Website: walmart
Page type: payment
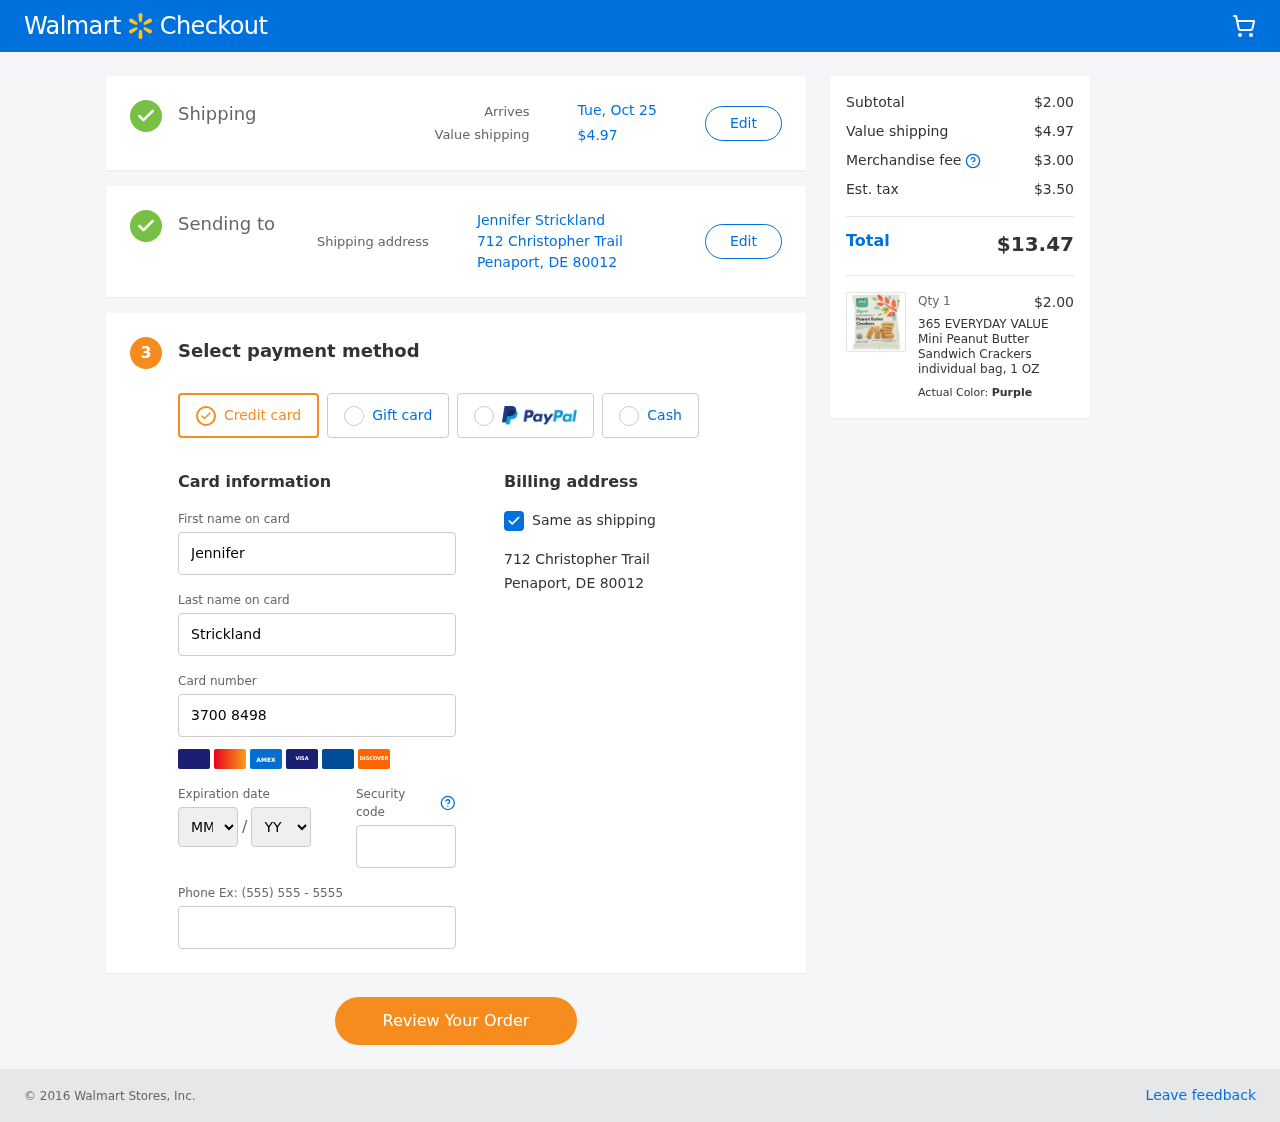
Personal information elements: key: PII_CARD_EXPIRY_MONTH
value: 07
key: PII_CARD_EXPIRY_YEAR
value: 27
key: PII_CITY_STATE_ZIP
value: Penaport, DE 80012
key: PII_FULLNAME
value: Jennifer Strickland
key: PII_STREET
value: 712 Christopher Trail
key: PII_FIRSTNAME
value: Jennifer
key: PII_LASTNAME
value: Strickland
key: PII_CARD_NUMBER
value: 3700 8498 6516 850
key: PII_CARD_CVV
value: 4486
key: PII_PHONE
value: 8583333289
Product elements: key: PRODUCT1_NAME
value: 365 EVERYDAY VALUE Mini Peanut Butter Sandwich Crackers individual bag, 1 OZ
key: PRODUCT1_PRICE
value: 2
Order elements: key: ORDER_DELIVERY_DATE
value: Tue, Oct 25
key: ORDER_SHIPPING_COST
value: $4.97
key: ORDER_SUBTOTAL
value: $2.00
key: ORDER_MERCHANDISE_FEE
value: $3.00
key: ORDER_TAX
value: $3.50
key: ORDER_TOTAL
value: $13.47
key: ORDER_NUM_ITEMS
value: Qty 1